Interaction volume radius: 5 \u00c5
Interaction volume height: 25 \u00c5
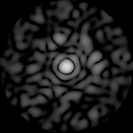
Disorder parameter: 0.842